Field crop: maize
Growth stage: 2
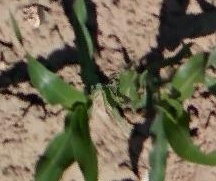
Species: maize